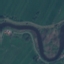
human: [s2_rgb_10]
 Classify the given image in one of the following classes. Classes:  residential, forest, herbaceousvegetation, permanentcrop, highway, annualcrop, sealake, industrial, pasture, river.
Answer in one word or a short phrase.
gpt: River